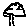
Label: tree